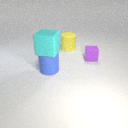
large yellow rubber cylinder behind small purple rubber cube